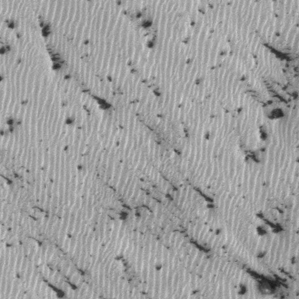
Label: frost